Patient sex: F
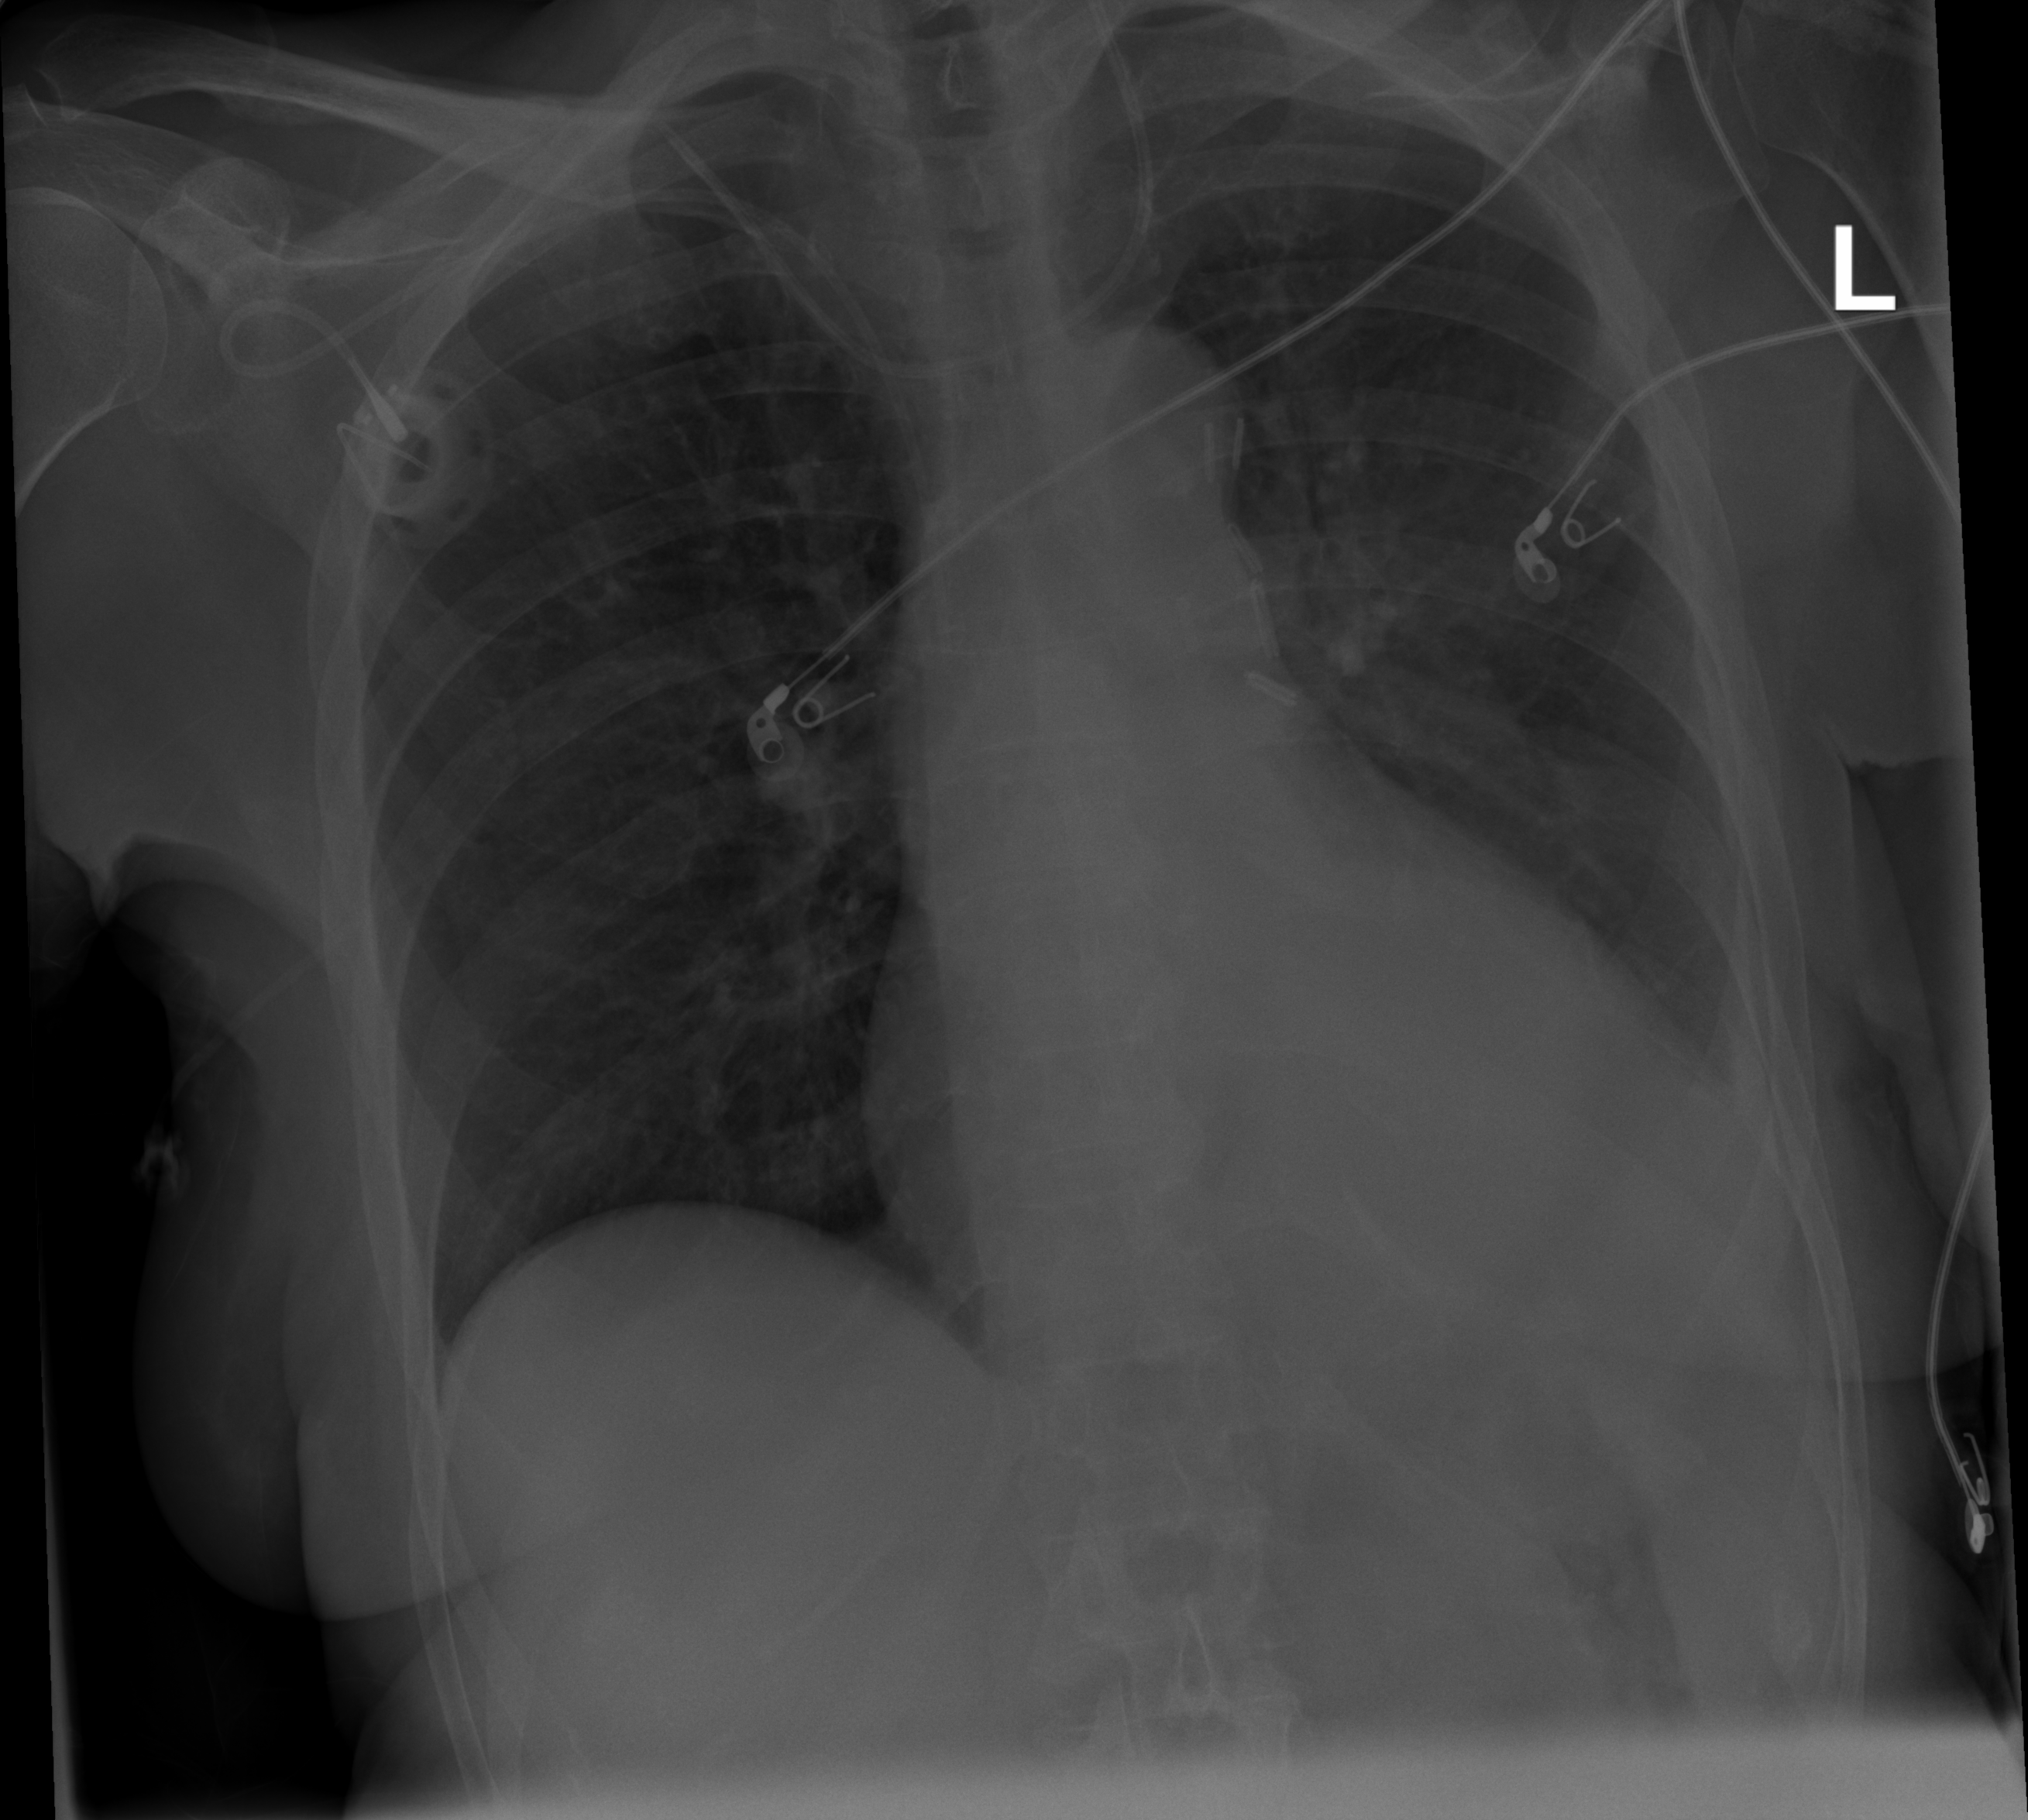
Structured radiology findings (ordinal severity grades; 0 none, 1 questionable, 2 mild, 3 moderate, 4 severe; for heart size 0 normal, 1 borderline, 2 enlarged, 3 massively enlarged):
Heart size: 0
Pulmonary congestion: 0
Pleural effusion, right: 0
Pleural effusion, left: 2
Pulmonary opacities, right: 0
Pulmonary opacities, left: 0
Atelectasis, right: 0
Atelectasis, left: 0